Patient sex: F
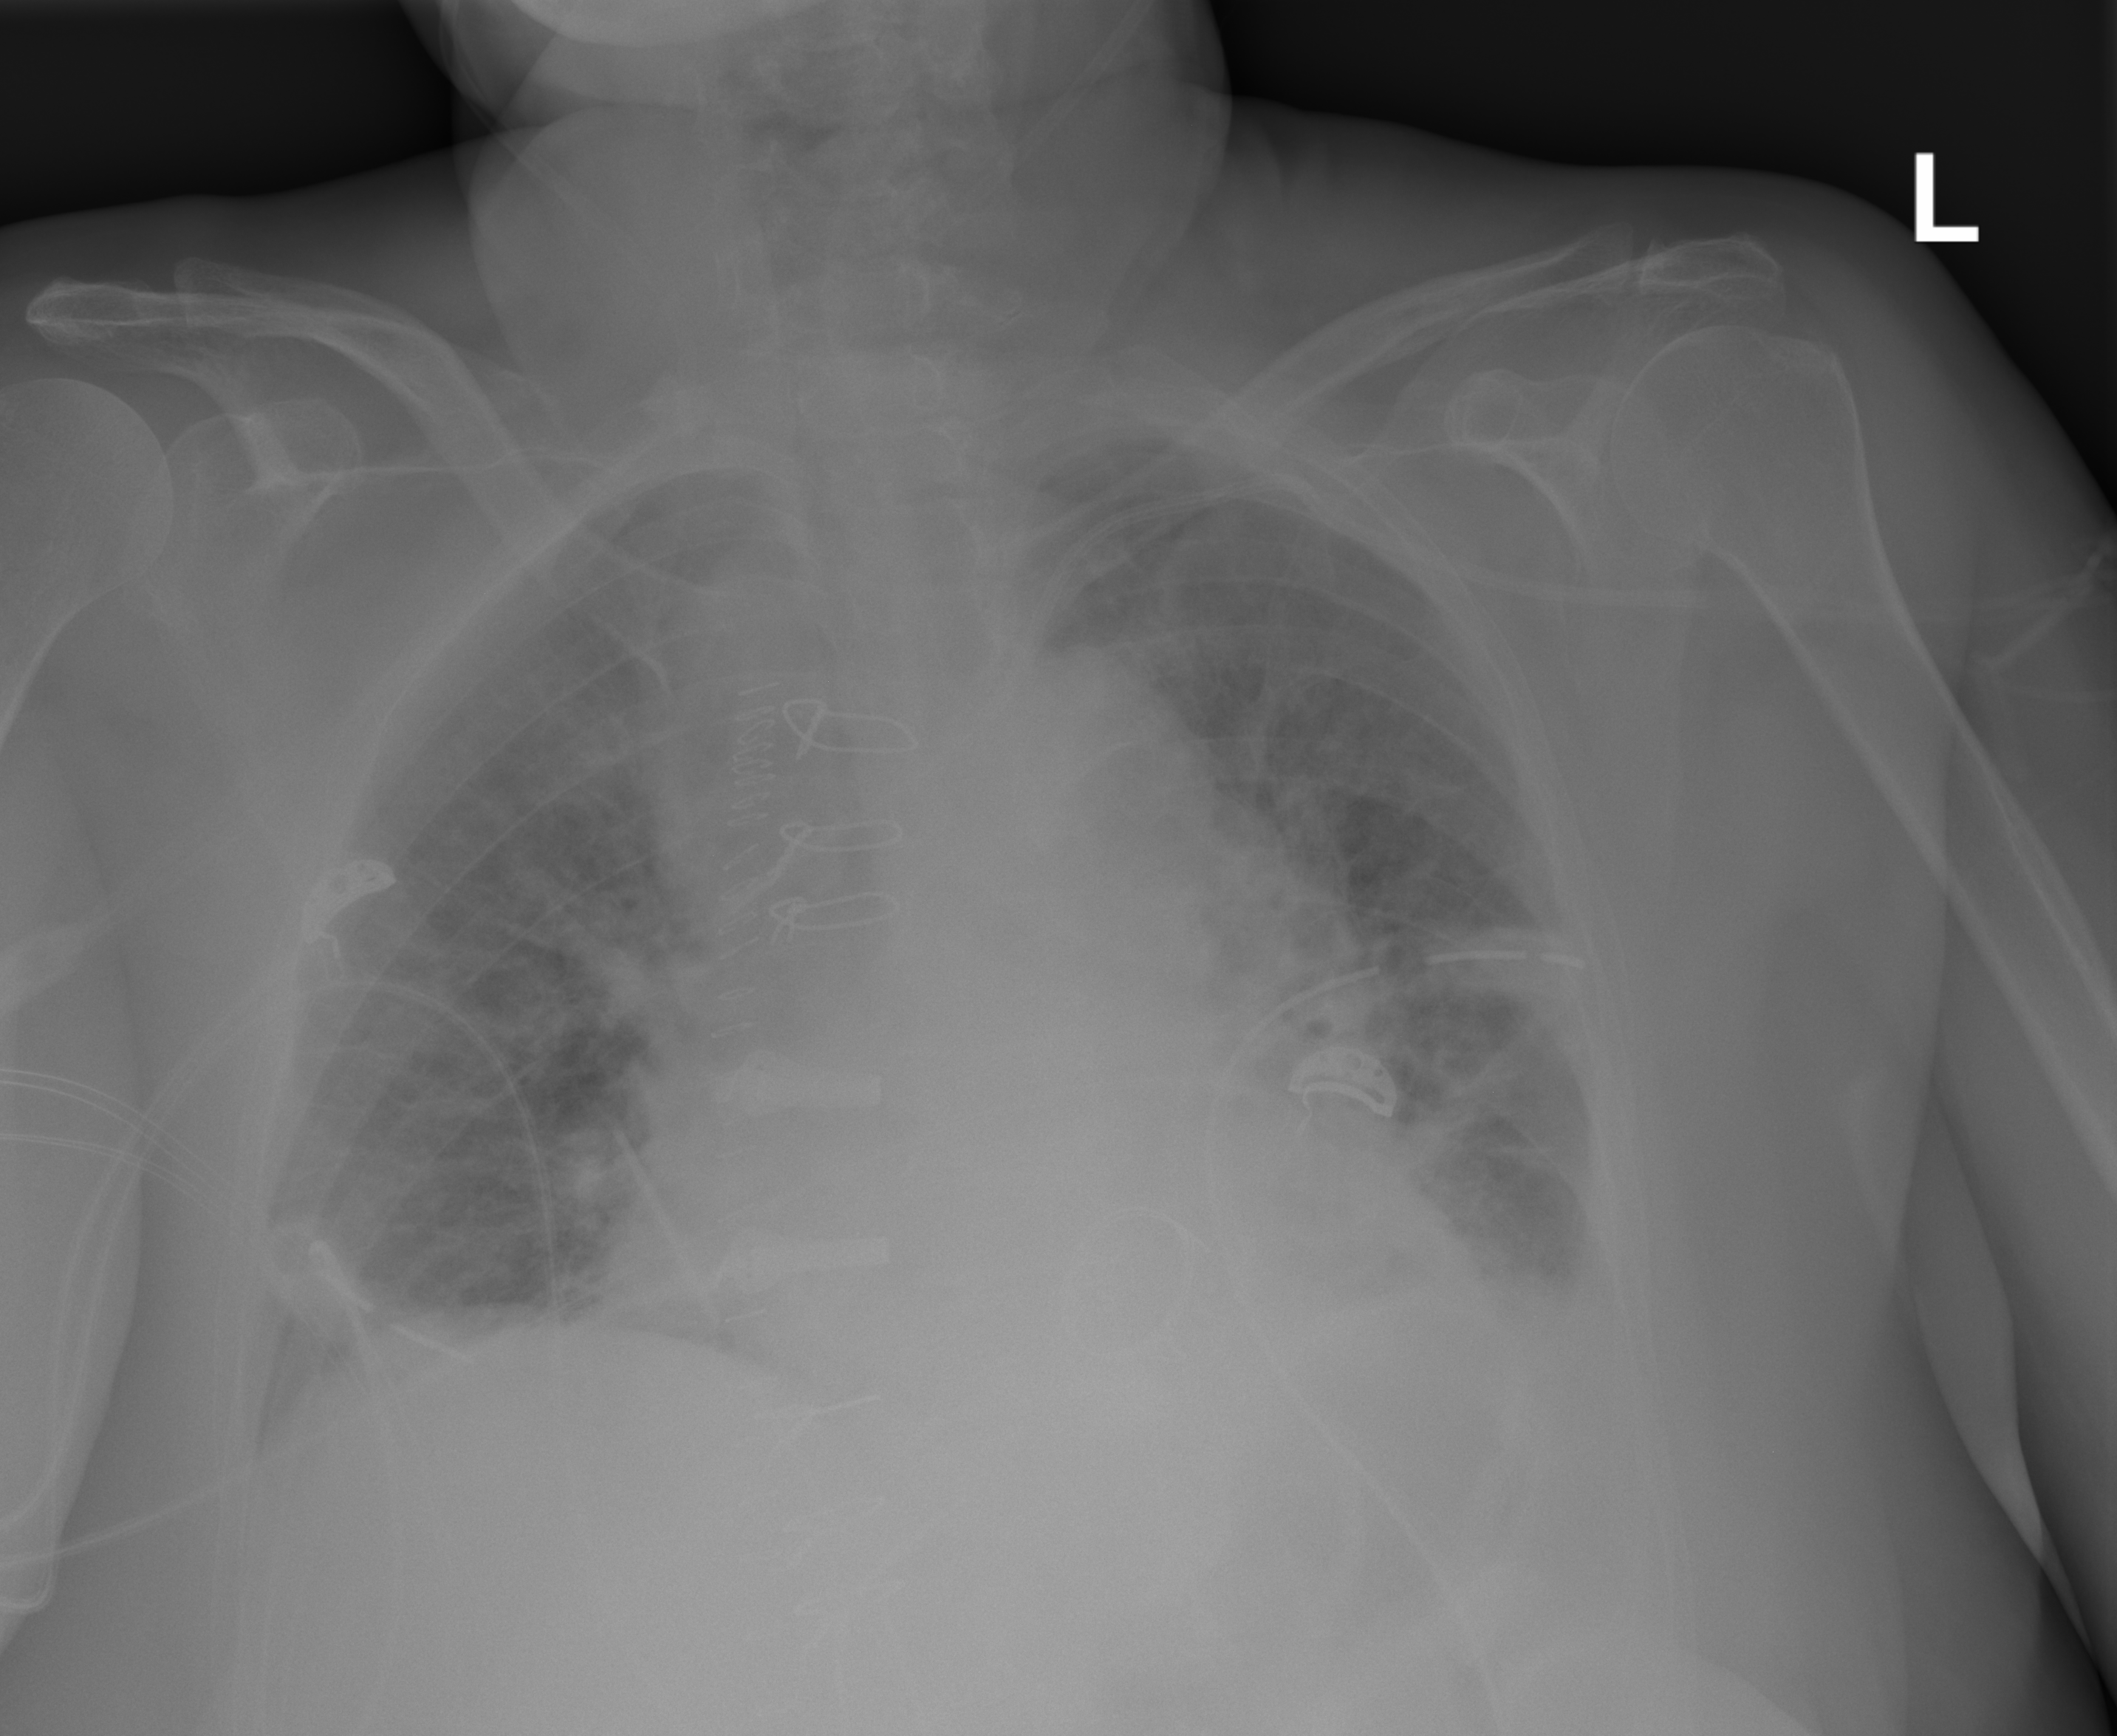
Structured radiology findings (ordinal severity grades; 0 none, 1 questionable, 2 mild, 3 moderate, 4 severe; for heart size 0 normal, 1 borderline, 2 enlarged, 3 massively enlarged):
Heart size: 0
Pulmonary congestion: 3
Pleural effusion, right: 0
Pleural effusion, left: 1
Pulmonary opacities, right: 2
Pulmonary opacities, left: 2
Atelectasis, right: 1
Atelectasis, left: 1